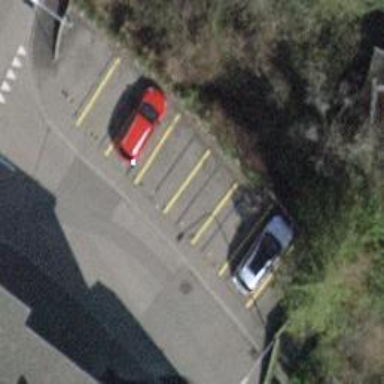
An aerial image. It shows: Car-sharing service available at this location.